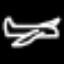
Label: airplane